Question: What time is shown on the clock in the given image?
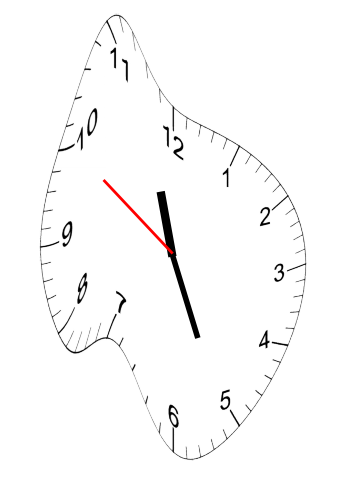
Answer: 11:25:50